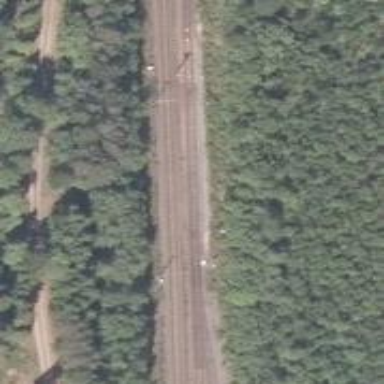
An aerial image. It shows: Railway junction.